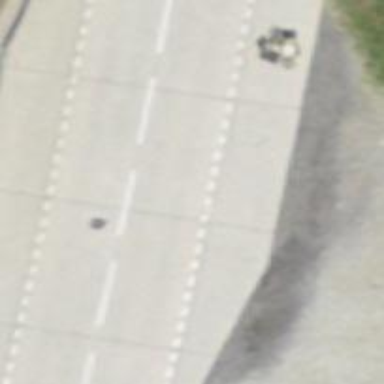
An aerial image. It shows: Asphalt road classified as primary highway.